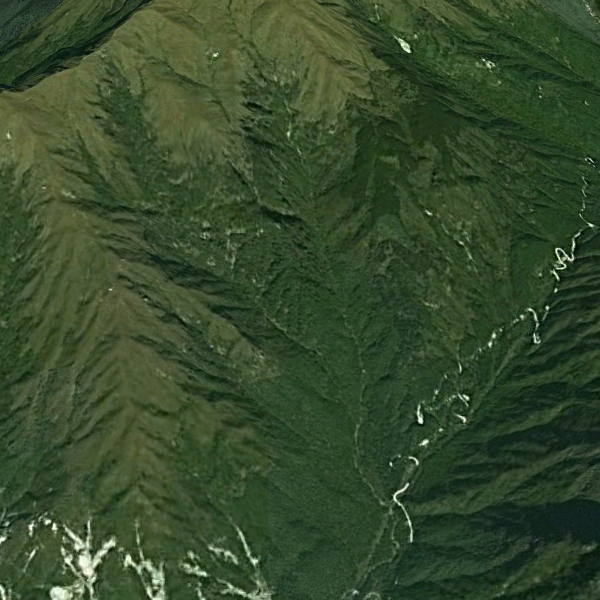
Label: Mountain